Aerial crown-view tile of a tropical tree (Barro Colorado Island, Panama), acquired 20250616:
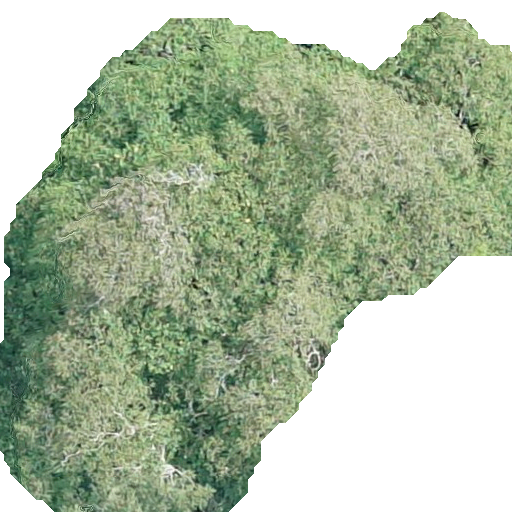
Species: Dipteryx oleifera
GBIF accepted scientific name: Dipteryx oleifera
Crown area: 296.586 m²